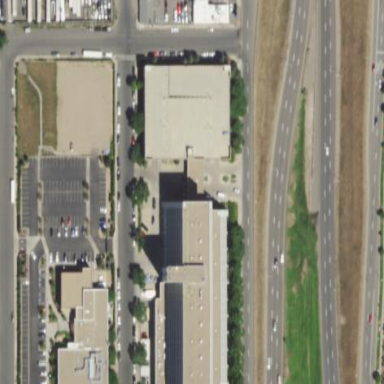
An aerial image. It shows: Commercial area.